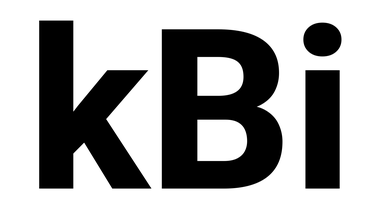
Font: Roboto_ExtraBold